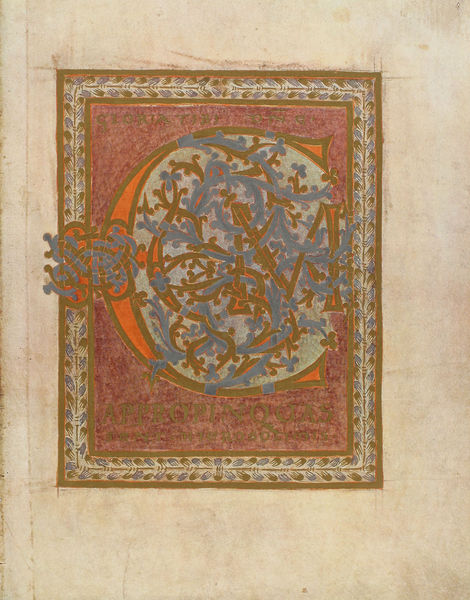
Titel: Codex Egberti
Institution: Trier, Stadtbibliothek/Stadtarchiv
Schlagwörter: blau, blätter, hand, hintergrund, orange, schmuck, zeichnung, rot, muster, ornament, teppich, alt, rahmen, bild, gold, blatt, pflanze, ranken, schrift, papier, warm, violett, vergilbt, bordüre, inschrift, floral, verzierung, buch, orient, rechteck, seite, text, buchstabe, buchstaben, initiale, anfang, buchdeckel, umschlag, pergament, mittelalter, ornamentik, purpur, initial, buchmalerei, index, pflanzenornament, verschnörkelt, rug, gloria, verästelung, m, c, cm, quas, appropia, appropinquas, rahmen leiste, händisch, bordüde